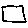
Label: square